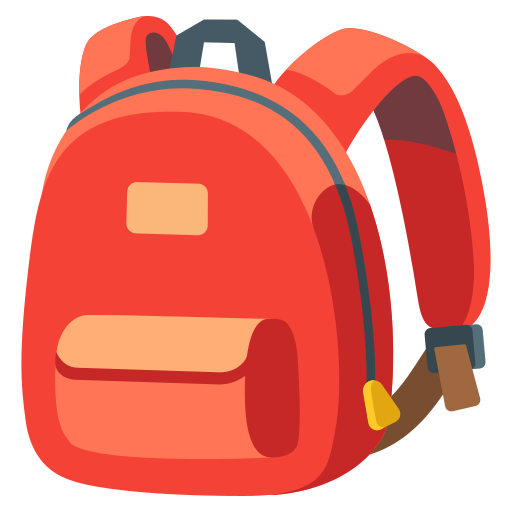
Emoji: 🎒